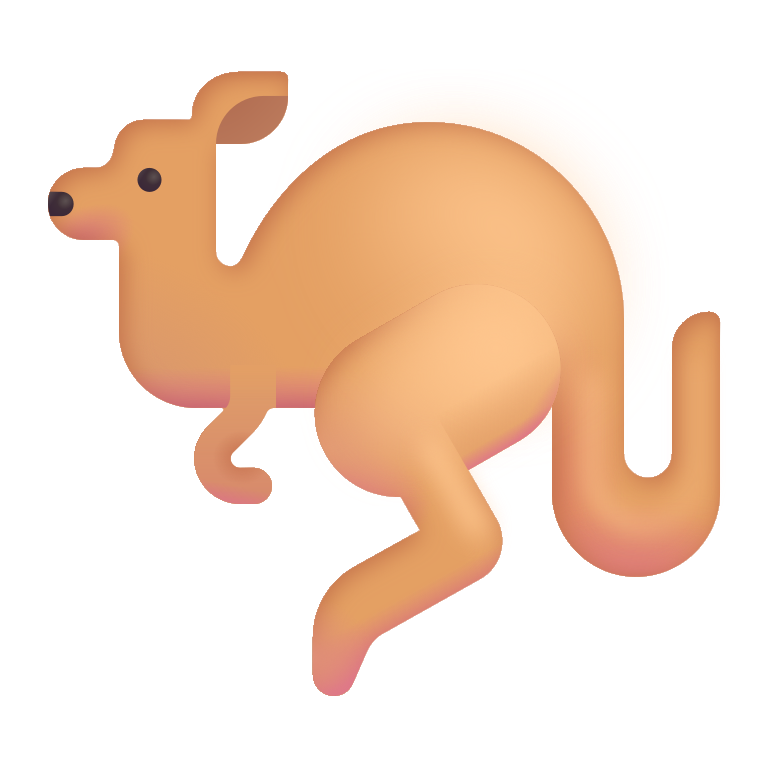
kangaroo color